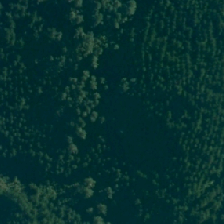
Land cover: indigenous_forest